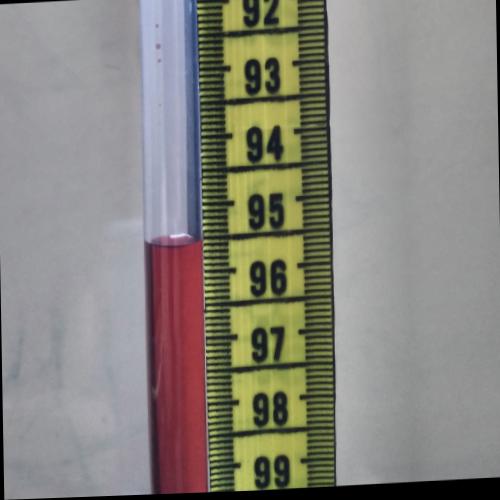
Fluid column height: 95.6 cm